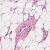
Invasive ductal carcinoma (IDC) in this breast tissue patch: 0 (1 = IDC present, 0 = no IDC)